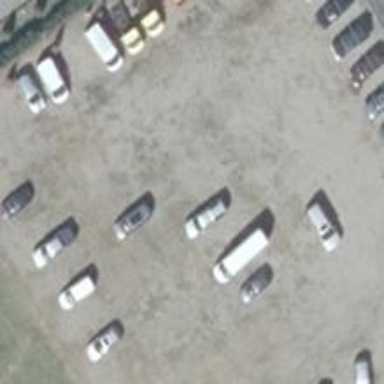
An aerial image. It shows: Shop that sells cars.